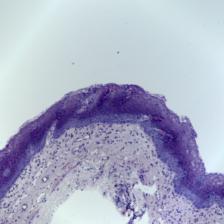
Diagnosis: Normal